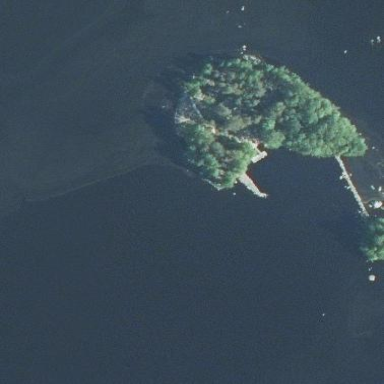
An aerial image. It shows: Islet.